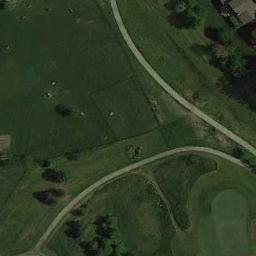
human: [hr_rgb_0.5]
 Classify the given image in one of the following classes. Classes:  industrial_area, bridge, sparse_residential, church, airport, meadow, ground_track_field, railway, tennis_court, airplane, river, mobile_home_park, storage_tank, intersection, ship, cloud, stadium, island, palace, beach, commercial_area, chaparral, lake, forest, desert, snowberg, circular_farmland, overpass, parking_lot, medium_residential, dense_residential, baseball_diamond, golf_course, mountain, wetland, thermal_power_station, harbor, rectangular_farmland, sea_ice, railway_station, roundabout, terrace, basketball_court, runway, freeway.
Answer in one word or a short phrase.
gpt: meadow